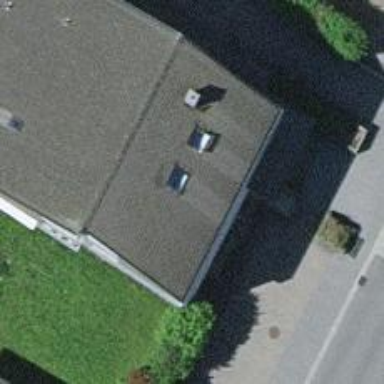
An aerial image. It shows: Beauty shop.